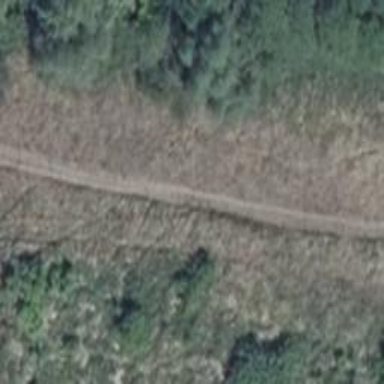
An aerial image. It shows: Grass track with grade5 tracktype.